Field crop: maize
Growth stage: 1
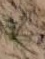
Species: salsola